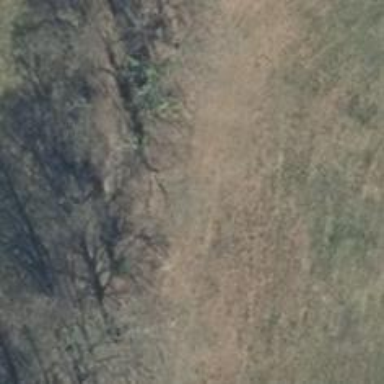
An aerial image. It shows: Path covered in grass.